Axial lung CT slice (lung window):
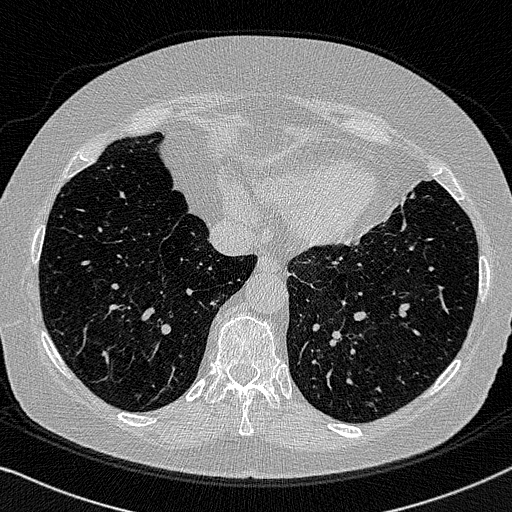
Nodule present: no